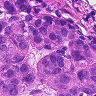
Metastatic tissue present: yes